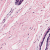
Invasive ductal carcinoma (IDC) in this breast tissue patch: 0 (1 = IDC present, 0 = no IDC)